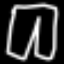
Label: pants